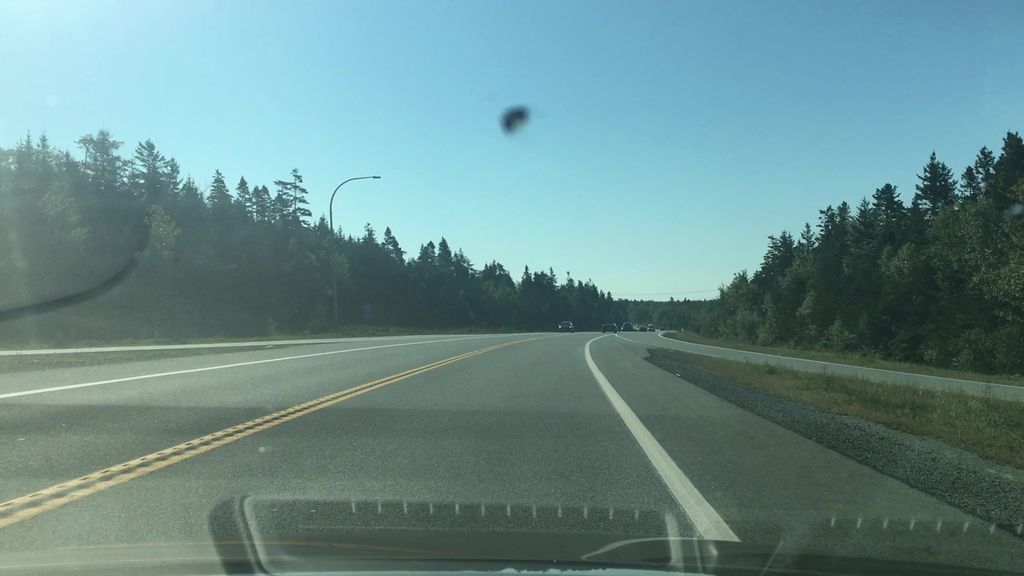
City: halifax